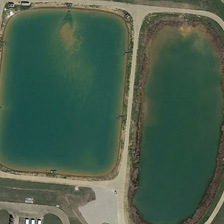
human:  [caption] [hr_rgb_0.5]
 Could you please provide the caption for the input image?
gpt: a rectangular pond is near a rectangular pond .

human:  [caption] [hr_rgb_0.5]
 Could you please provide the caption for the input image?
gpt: a rectangular pond is near a rectangular pond .

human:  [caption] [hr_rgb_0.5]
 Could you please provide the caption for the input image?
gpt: a rectangular pond is near a rectangular pond .

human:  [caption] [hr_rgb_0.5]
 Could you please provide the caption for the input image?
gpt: a rectangular pond is near a rectangular pond .

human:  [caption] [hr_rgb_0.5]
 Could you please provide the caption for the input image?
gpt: a rectangular pond is near a rectangular pond .